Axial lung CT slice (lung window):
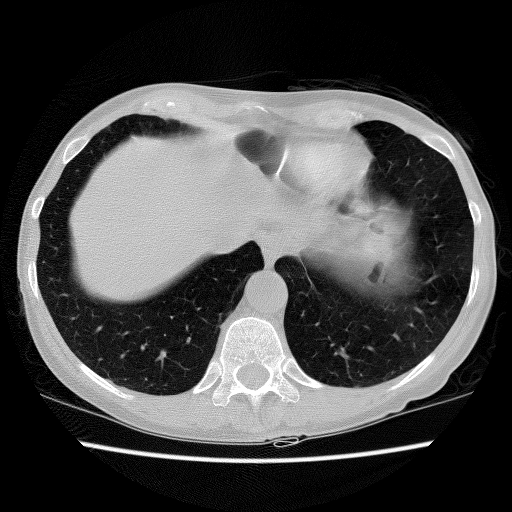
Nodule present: no